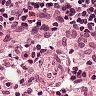
Metastatic tissue present: no